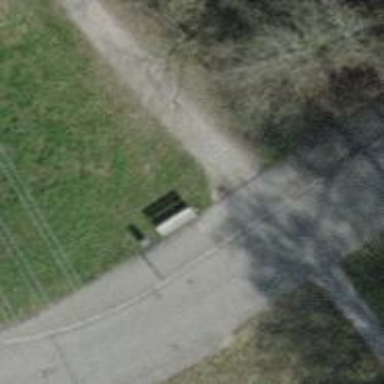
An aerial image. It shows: Brown bench in the vicinity.